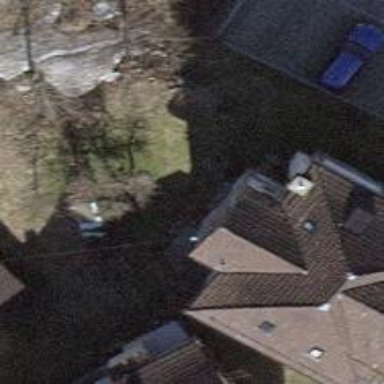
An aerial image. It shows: Detached building with gabled roof.